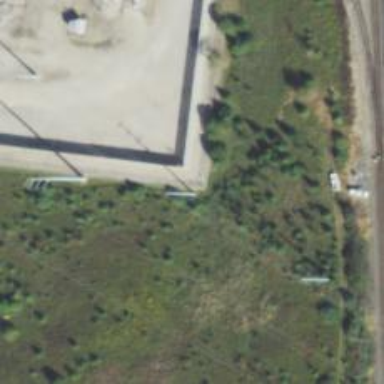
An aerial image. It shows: Power pole.